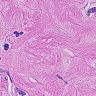
Metastatic tissue present: yes